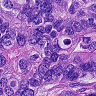
Metastatic tissue present: yes